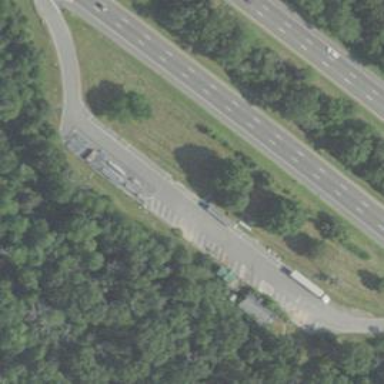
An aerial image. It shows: Rest area on the road.